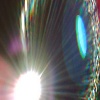
Label: sunburn